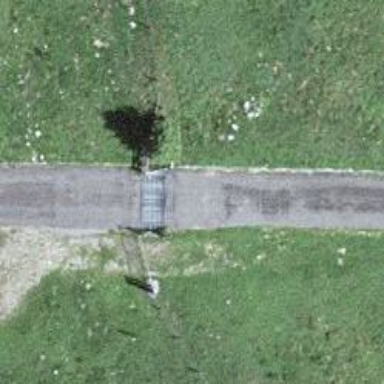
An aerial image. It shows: Cattle grid barrier.